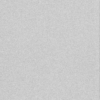
Label: dusty